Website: macys
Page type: delivery-shipping
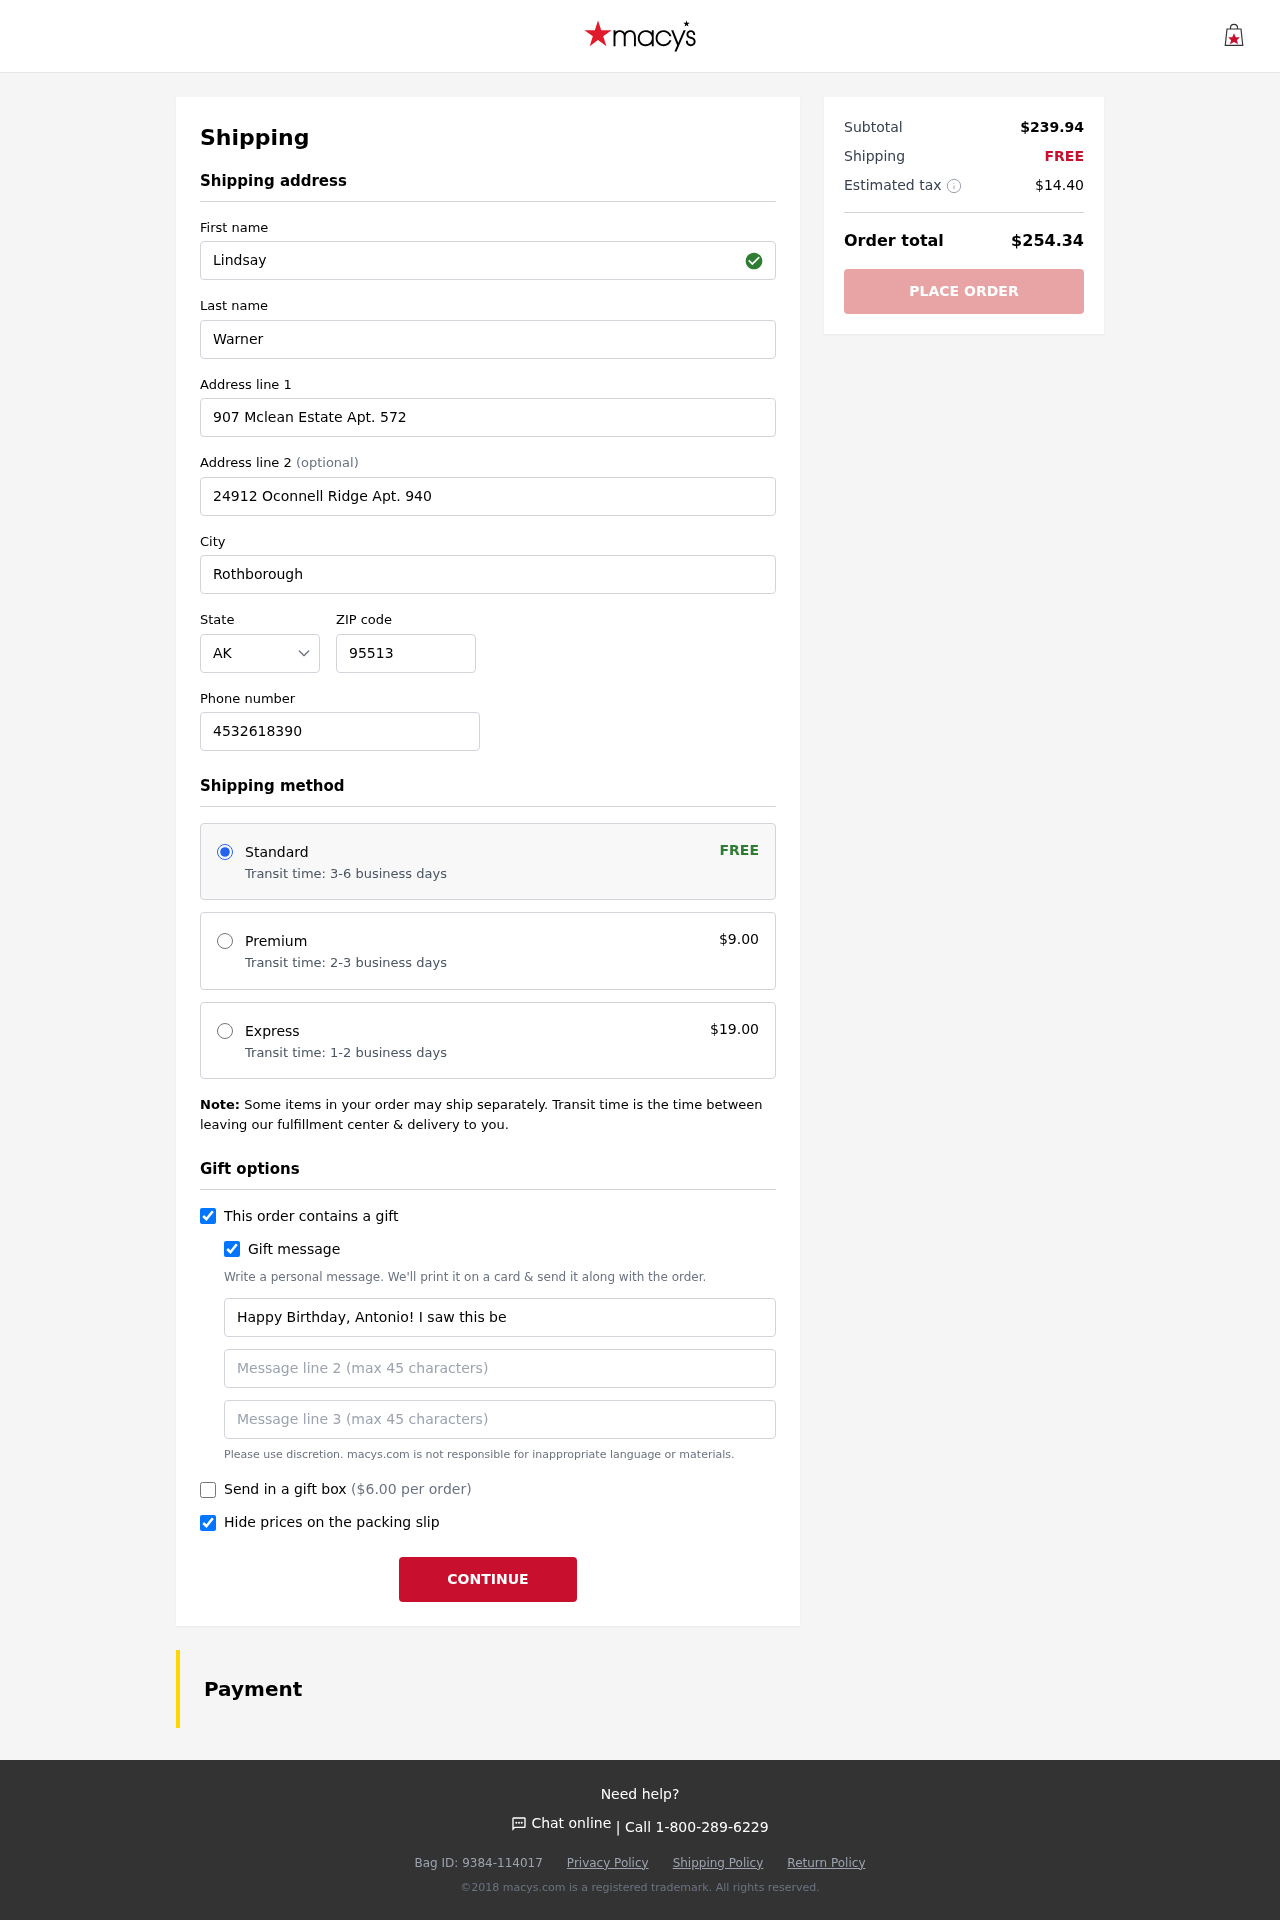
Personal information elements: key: PII_STATE_ABBR
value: AK
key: PII_FIRSTNAME
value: Lindsay
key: PII_LASTNAME
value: Warner
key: PII_STREET
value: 907 Mclean Estate Apt. 572
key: PII_STREET2
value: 24912 Oconnell Ridge Apt. 940
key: PII_CITY
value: Rothborough
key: PII_POSTCODE
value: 95513
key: PII_PHONE
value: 4532618390
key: PII_GIFT_MESSAGE
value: Happy Birthday, Antonio! I saw this beautiful bracelet and immediately thought of you—it’s perfect for adding a little shine to your style. Can’t wait to celebrate you today!  Lindsay
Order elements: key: ORDER_SHIPPING_STANDARD
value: Transit time: 3-6 business days
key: ORDER_SHIPPING_COST
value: FREE
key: ORDER_SHIPPING_PREMIUM
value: Transit time: 2-3 business days
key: ORDER_SHIPPING_PREMIUM_PRICE
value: $9.00
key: ORDER_SHIPPING_EXPRESS
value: Transit time: 1-2 business days
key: ORDER_SHIPPING_EXPRESS_PRICE
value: $19.00
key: ORDER_GIFT_BOX_PRICE
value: ($6.00 per order)
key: ORDER_SUBTOTAL
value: $239.94
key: ORDER_SHIPPING_COST2
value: FREE
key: ORDER_TAX
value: $14.40
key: ORDER_TOTAL
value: $254.34